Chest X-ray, PA view. Patient: 62 years old, sex F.
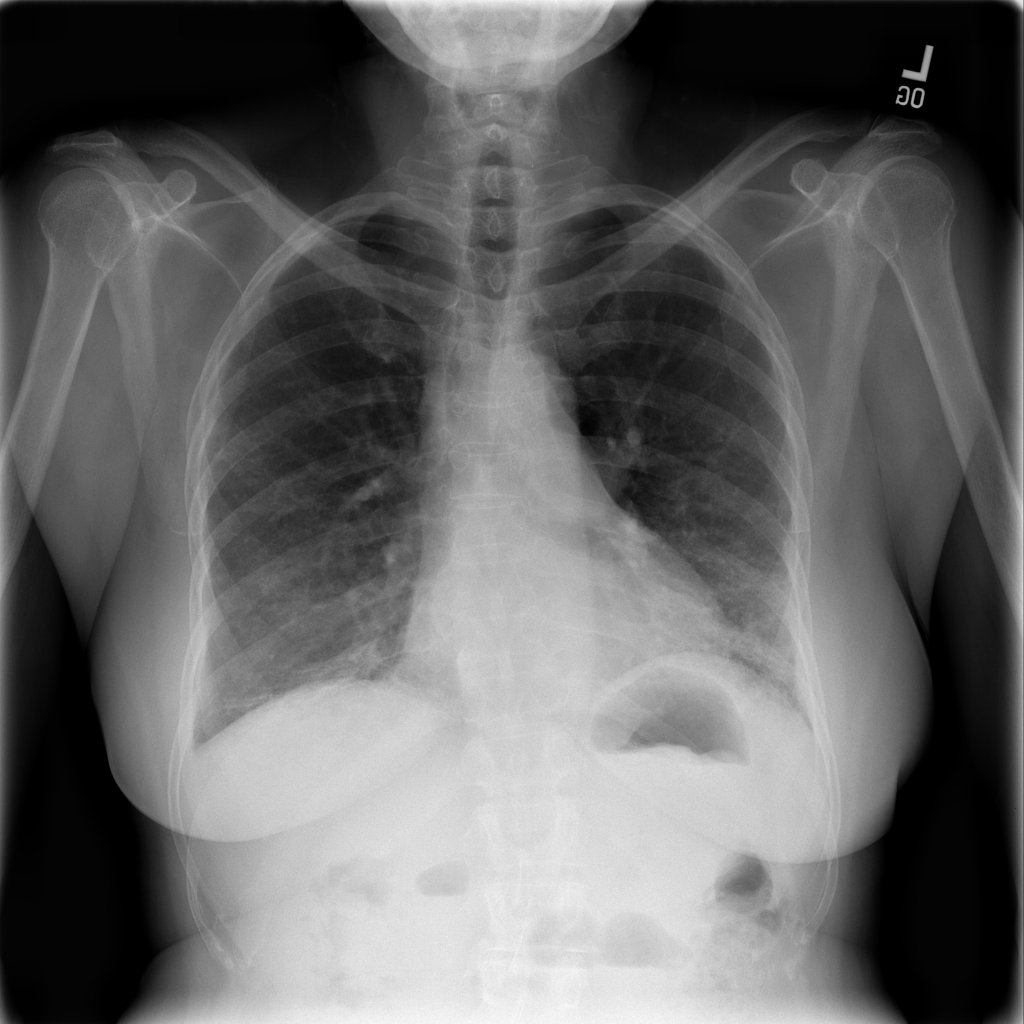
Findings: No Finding